Question: Currently I have a layout xml file where I bind many views. Here I am facing a problem. The problem is I can not overlay a on an . In layout file I can set but I can not overlay the on that .Please help me to figure our.I want the Black Opacity view on the Heart Imageview.

Here is the xmlsource codes. I have marked the important codes with *.
'''
<LinearLayout
android:id="@+id/listlayout"
android:layout_width="wrap_content"
android:layout_height="wrap_content"
android:layout_alignParentLeft="true"
android:layout_alignParentRight="true"
android:layout_alignParentTop="true"
android:gravity="top"
android:orientation="vertical" >
<ListView
android:id="@+id/datalist"
style="@style/listview"
android:layout_width="match_parent"
android:layout_height="wrap_content" >
</ListView>
</LinearLayout>
<RelativeLayout
android:id="@+id/layout2"
android:layout_width="wrap_content"
android:layout_height="80dp"
android:layout_alignParentBottom="true"
android:layout_alignParentLeft="true"
android:background="#F18EA4"
android:gravity="bottom" >
<TextView
android:id="@+id/income_entry_container"
style="@style/LightYellow"
android:layout_width="70dp"
android:layout_height="20dp"
android:layout_alignParentLeft="true"
android:layout_alignParentTop="true"
android:gravity="left|center"
android:text="@string/confirm_income" />
<TextView
android:id="@+id/expense"
style="@style/LightYellow"
android:layout_width="70dp"
android:layout_height="20dp"
android:layout_alignParentLeft="true"
android:layout_below="@+id/income_entry_container"
android:gravity="left|center"
android:text="@string/confirm_expense" />
<TextView
android:id="@+id/confirm_income_item_TextView"
style="@style/LightYellow"
android:layout_width="70dp"
android:layout_height="20dp"
android:layout_above="@+id/expense"
android:layout_toRightOf="@+id/income_entry_container"
android:gravity="right|center"
android:text="@string/confrim_income_item" />
<TextView
android:id="@+id/confirm_expense_item_TextView"
style="@style/LightYellow"
android:layout_width="70dp"
android:layout_height="20dp"
android:layout_alignLeft="@+id/confirm_income_item_TextView"
android:layout_below="@+id/confirm_income_item_TextView"
android:gravity="right|center"
android:text="@string/confirm_expense_item" />
<TextView
android:id="@+id/confirm_income_amount_TextView"
style="@style/LightYellow"
android:layout_width="wrap_content"
android:layout_height="wrap_content"
android:layout_alignParentRight="true"
android:layout_alignParentTop="true"
android:gravity="right|center"
android:text="@string/confirm_income_amount" />
<TextView
android:id="@+id/confrim_expnese_amount_TextView"
style="@style/LightYellow"
android:layout_width="wrap_content"
android:layout_height="wrap_content"
android:layout_alignParentRight="true"
android:layout_below="@+id/confirm_income_item_TextView"
android:gravity="right|center"
android:text="@string/confirm_expnese_amount" />
<ImageButton
android:id="@+id/up_down_imageButton"
style="@style/UpDownButtonSelector"
android:layout_width="20dp"
android:layout_height="20dp"
android:layout_marginLeft="170dp"
android:layout_marginTop="10dp"
android:contentDescription="@string/up_down_imageButton" />
<TextView
android:id="@+id/save_percentage"
style="@style/LightYellow"
android:layout_width="wrap_content"
android:layout_height="20dp"
android:layout_below="@+id/balance_amount_TextView"
android:layout_toRightOf="@+id/heart_ImageView"
android:gravity="left|center"
android:textSize="14sp" />
<TextView
android:id="@+id/lbl_balance"
style="@style/LightYellow"
android:layout_width="wrap_content"
android:layout_height="20dp"
android:layout_alignParentLeft="true"
android:layout_below="@+id/confrim_expnese_amount_TextView"
android:gravity="left|center"
android:text="@string/usable_amount"
android:textSize="12sp" />
**<ImageView
android:id="@+id/heart_ImageView"
style="@style/LightYellow"
android:layout_width="260dp"
android:layout_height="20dp"
android:layout_alignParentLeft="true"
android:layout_below="@+id/lbl_balance"
android:contentDescription="@string/heart_content" />**
<TextView
android:id="@+id/balance_amount_TextView"
style="@style/LightYellow"
android:layout_width="wrap_content"
android:layout_height="20dp"
android:layout_alignBaseline="@+id/lbl_balance_amount"
android:layout_alignBottom="@+id/lbl_balance_amount"
android:layout_alignParentRight="true"
android:layout_toRightOf="@+id/lbl_balance_amount"
android:gravity="right|center"
android:text="@string/balance_amount"
android:textSize="14sp" />
<TextView
android:id="@+id/lbl_balance_amount"
style="@style/LightYellow"
android:layout_width="wrap_content"
android:layout_height="20dp"
android:layout_below="@+id/confrim_expnese_amount_TextView"
android:layout_marginLeft="10dp"
android:layout_toRightOf="@+id/lbl_balance"
android:gravity="right|center"
android:text="@string/lbl_balance_amount"
android:textSize="14sp" />
**<View
android:id="@+id/overlay"
android:layout_width="260dp"
android:layout_height="20dp"
android:layout_below="@+id/lbl_balance" />**
</RelativeLayout>
</RelativeLayout>
'''
Here is the source codes. I have marked the important codes with *.
'''
@Override
public View onCreateView(LayoutInflater inflater, ViewGroup container,
Bundle savedInstanceState) {
v = inflater.inflate(R.layout.fragment_buta_confirm, container, false);
listRelativeLayout = (RelativeLayout) v
.findViewById(R.id.fragment_list);
int top = ((ButaColleTabBarActivity) getActivity())
.getActionBarHeight() + 2;
listRelativeLayout.setPadding(0, top, 0, 120);
listLinearLayout = (LinearLayout) v.findViewById(R.id.listlayout);
listLinearLayout.setPadding(0, 0, 0, 160);
ie_adapter = new Income_Expense_Adapter(getActivity(),
android.R.layout.simple_list_item_1, butaColleList);
view = (ListView) v.findViewById(R.id.datalist);
view.setAdapter(ie_adapter);
view.setOnItemClickListener(new OnItemClickListener() {
@Override
public void onItemClick(AdapterView<?> parent, View view,
int position, long id) {
ButaColle butaColle = butaColleList.get(position);
FragmentManager fragmentManager = getFragmentManager();
ButaColleDetailIncomeExpenseFragment butaDetail = ButaColleDetailIncomeExpenseFragment
.newInstance(butaColle);
FragmentTransaction fragmentTransaction = fragmentManager
.beginTransaction();
fragmentTransaction.replace(R.id.realTabContent, butaDetail);
fragmentTransaction.addToBackStack("SearchFragment");
fragmentTransaction.commit();
}
});
view.setChoiceMode(ListView.CHOICE_MODE_MULTIPLE_MODAL);
view.setMultiChoiceModeListener(new MultiChoiceModeListener() {
@Override
public boolean onPrepareActionMode(ActionMode mode, Menu menu) {
return false;
}
@Override
public void onDestroyActionMode(ActionMode mode) {
ie_adapter.removeSelection();
}
@Override
public boolean onCreateActionMode(ActionMode mode, Menu menu) {
MenuInflater inflater = mode.getMenuInflater();
inflater.inflate(R.menu.menu_delete_context, menu);
return true;
}
@Override
public boolean onActionItemClicked(ActionMode mode, MenuItem item) {
switch (item.getItemId()) {
case R.id.menu_item_delete_data:
SparseBooleanArray selected = ie_adapter.getSelectedIds();
for (int i = (selected.size() - 1); i >= 0; i--) {
if (selected.valueAt(i)) {
ButaColle butaitem = ie_adapter.getItem(selected
.keyAt(i));
dbhelper.deleteHistoryRecords(butaitem);
ie_adapter.remove(butaitem);
}
}
mode.finish();
return true;
default:
return false;
}
}
@Override
public void onItemCheckedStateChanged(ActionMode mode,
int position, long id, boolean checked) {
final int checkedCount = view.getCheckedItemCount();
mode.setTitle(checkedCount + " Selected");
ie_adapter.toggleSelection(position);
}
});
updownImageButton = (ImageButton) v
.findViewById(R.id.up_down_imageButton);
updownImageButton.setBackgroundResource(R.drawable.close01);
updownImageButton.setTag(R.drawable.close01);
updownImageButton.setOnClickListener(new View.OnClickListener() {
@Override
public void onClick(View v) {
if (updownImageButton.getTag().equals((R.drawable.close01))) {
updownImageButton.setBackgroundResource(R.drawable.open01);
updownImageButton.setTag(R.drawable.open01);
int top = ((ButaColleTabBarActivity) getActivity())
.getActionBarHeight() + 2;
listRelativeLayout.setPadding(0, top, 0, 50);
listLinearLayout.setPadding(0, 0, 0, 160);
} else if (updownImageButton.getTag().equals(R.drawable.open01)) {
updownImageButton.setBackgroundResource(R.drawable.close01);
updownImageButton.setTag(R.drawable.close01);
int top = ((ButaColleTabBarActivity) getActivity())
.getActionBarHeight() + 2;
listRelativeLayout.setPadding(0, top, 0, 120);
listLinearLayout.setPadding(0, 0, 0, 160);
}
}
});
int itemCount = 0;
String itemlbl = "item";
incomeItemcount_TextView = (TextView) v
.findViewById(R.id.confirm_income_item_TextView);
itemCount = dbhelper.getItemCount(1);
if (itemCount > 1)
itemlbl = "items";
incomeItemcount_TextView.setText(String.valueOf(itemCount) + itemlbl);
itemCount = 0;
itemlbl = "item";
expenseItemcount_TextView = (TextView) v
.findViewById(R.id.confirm_expense_item_TextView);
itemCount = dbhelper.getItemCount(0);
if (itemCount > 1)
itemlbl = "items";
expenseItemcount_TextView.setText(String.valueOf(itemCount) + itemlbl);
double balance = 0.0;
double incomeAmount = 0.0;
double expenseAmount = 0.0;
incomeAmount_TextView = (TextView) v
.findViewById(R.id.confirm_income_amount_TextView);
incomeAmount = dbhelper.getTotalAmount(1);
incomeAmount_TextView.setText(String.valueOf(incomeAmount) + "$");
expenseAmount_TextView = (TextView) v
.findViewById(R.id.confrim_expnese_amount_TextView);
expenseAmount = dbhelper.getTotalAmount(0);
expenseAmount_TextView.setText(String.valueOf(expenseAmount) + "$");
balance = incomeAmount - expenseAmount;
balance_TextView = (TextView) v
.findViewById(R.id.balance_amount_TextView);
balance_TextView.setText(String.valueOf(balance) + "$");
int percentage = 0;
percentage = (int) ((balance / incomeAmount) * 100);
if (balance > 0) {
heartImageView = (ImageView) v.findViewById(R.id.heart_ImageView);
heartImageView.setImageResource(R.drawable.graph);
percentage_TextView = (TextView) v
.findViewById(R.id.save_percentage);
percentage_TextView.setText(String.valueOf(percentage) + "%");
} else {
heartImageView = (ImageView) v.findViewById(R.id.heart_ImageView);
heartImageView.setImageResource(0);
percentage_TextView = (TextView) v.findViewById(0);
percentage = 0;
}
**View overlay = (View) v.findViewById(R.id.overlay);
int opacity = 200; // from 0 to 255
overlay.setBackgroundColor(opacity * 0x1000000); // black with a variable alpha
RelativeLayout.LayoutParams params =
new RelativeLayout.LayoutParams(300, 36);
overlay.setLayoutParams(params);
overlay.invalidate();**
return v;
}
'''
Please Help me to figure our.Thank you!
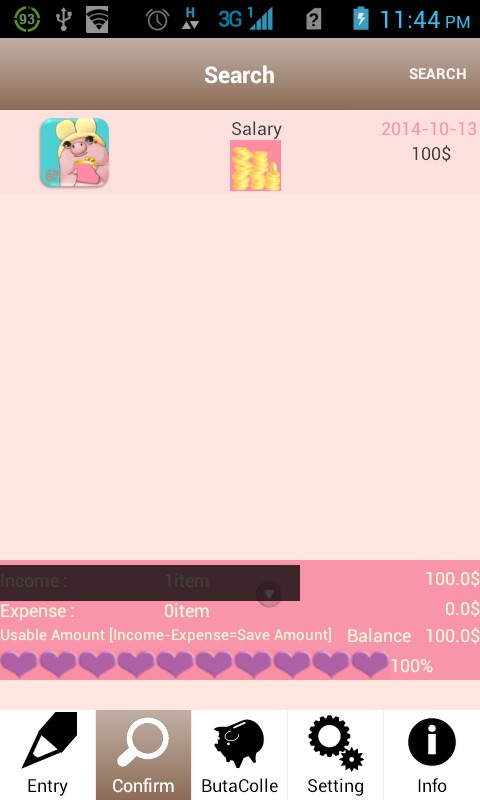
Answer: Try Changing
'''
**<View
android:id="@+id/overlay"
android:layout_width="260dp"
android:layout_height="20dp"
android:layout_below="@+id/lbl_balance" />**
'''
to
'''
**<View
android:id="@+id/overlay"
android:layout_width="260dp"
android:layout_height="20dp"
android:layout_alignBottom="@+id/heart_ImageView" />**
'''
Changes made: layout alignment and the id of to whom it was aligned